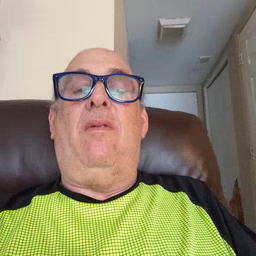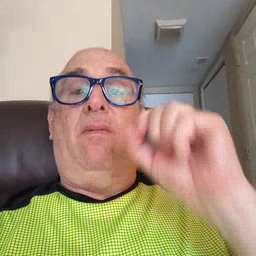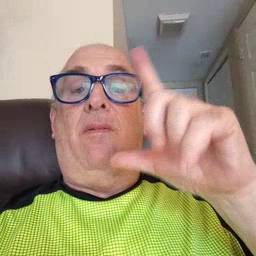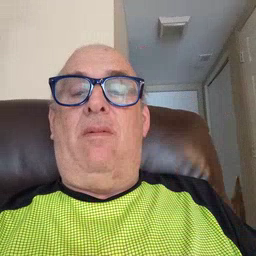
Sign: wake